八年级 · 变换几何
如图, $\triangle A B C$ 与 $\triangle A^{\prime} B^{\prime} C^{\prime}$ 关于直线对称, 则 $\angle B$ 的度数为

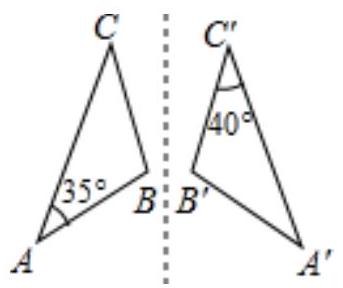
答案: $105^{\circ}$